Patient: sex M, age 44
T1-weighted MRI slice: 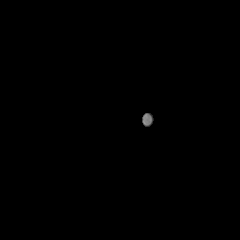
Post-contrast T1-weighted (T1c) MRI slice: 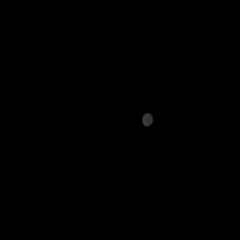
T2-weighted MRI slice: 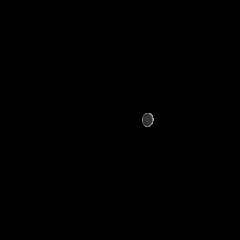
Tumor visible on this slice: no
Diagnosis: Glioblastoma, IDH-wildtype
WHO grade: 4